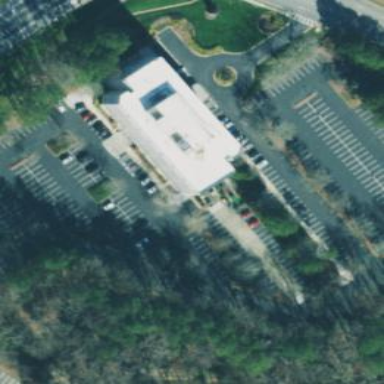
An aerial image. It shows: Office building.